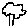
Label: tree